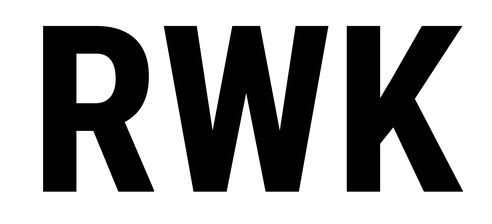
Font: Roboto_Condensed_Bold